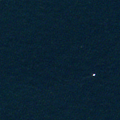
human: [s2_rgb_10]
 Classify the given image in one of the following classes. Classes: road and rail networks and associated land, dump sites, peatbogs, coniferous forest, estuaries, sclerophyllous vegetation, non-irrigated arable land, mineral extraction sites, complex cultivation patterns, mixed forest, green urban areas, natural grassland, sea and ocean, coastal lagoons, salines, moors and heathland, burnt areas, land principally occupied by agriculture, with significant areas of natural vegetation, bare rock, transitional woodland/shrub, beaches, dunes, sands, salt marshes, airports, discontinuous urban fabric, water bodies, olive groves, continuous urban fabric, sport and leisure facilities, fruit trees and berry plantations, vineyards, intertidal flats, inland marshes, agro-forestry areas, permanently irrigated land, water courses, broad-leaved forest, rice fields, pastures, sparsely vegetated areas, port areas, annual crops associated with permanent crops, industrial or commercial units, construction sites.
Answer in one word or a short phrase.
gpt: sea and ocean